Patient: sex F, age 71
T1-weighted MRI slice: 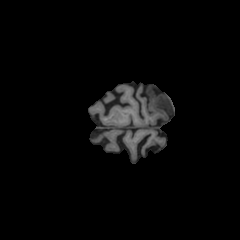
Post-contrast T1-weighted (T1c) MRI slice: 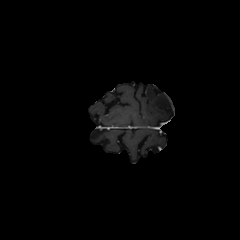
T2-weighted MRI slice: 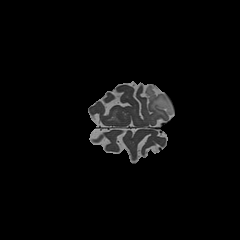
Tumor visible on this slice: yes
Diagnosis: Astrocytoma, IDH-mutant
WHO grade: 2